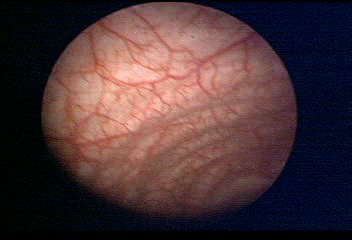
Modality: WLC
Class: Normal mucosa
Bladder cancer association: No